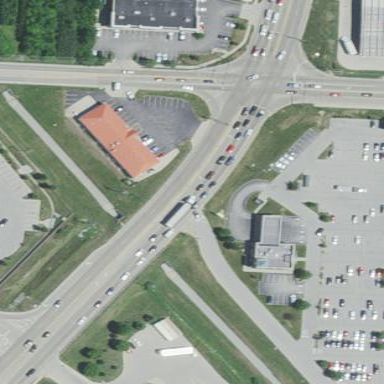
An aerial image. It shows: Traffic island on the road.